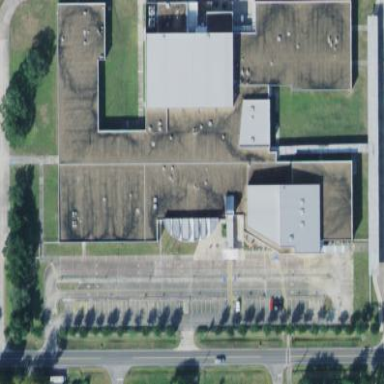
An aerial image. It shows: School building.